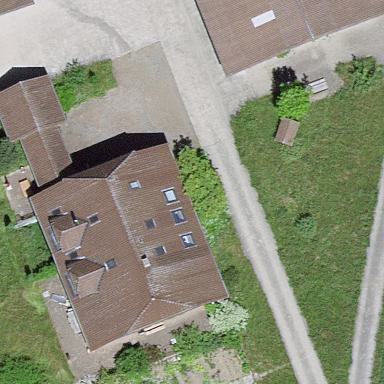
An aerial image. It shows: Residential building.